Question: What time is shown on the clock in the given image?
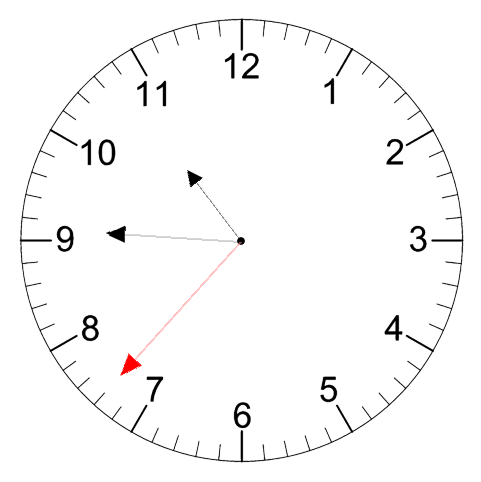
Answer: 10:45:37